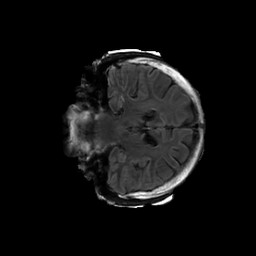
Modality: FLAIR
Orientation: coronal
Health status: ill
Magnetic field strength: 3 T